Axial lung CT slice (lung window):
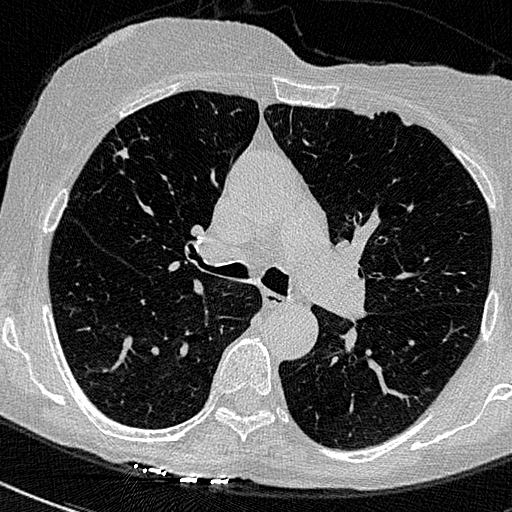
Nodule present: no